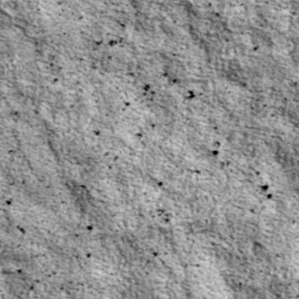
Label: non_frost